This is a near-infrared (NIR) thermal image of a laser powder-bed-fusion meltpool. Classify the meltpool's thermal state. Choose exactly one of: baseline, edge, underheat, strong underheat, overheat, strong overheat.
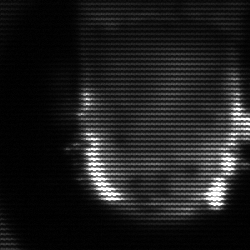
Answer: baseline